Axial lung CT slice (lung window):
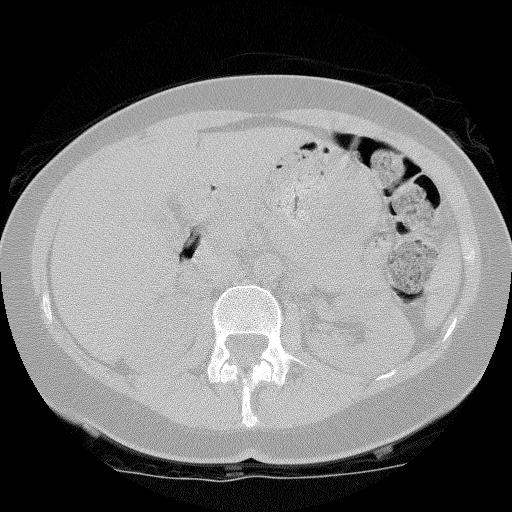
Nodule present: no